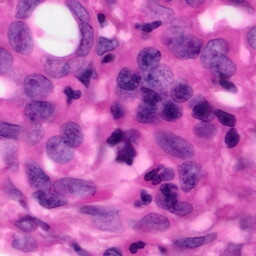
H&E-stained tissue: Pancreatic